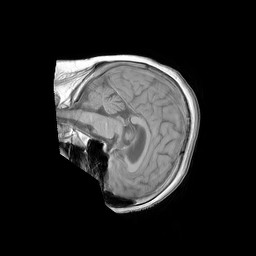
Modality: T1w
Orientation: sagittal
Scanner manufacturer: philips
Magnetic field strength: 3 T
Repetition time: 0.2907 s
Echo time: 0.002302 s